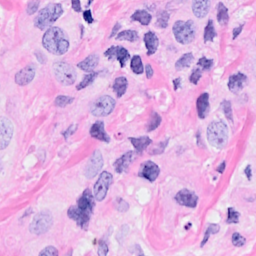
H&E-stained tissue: Breast